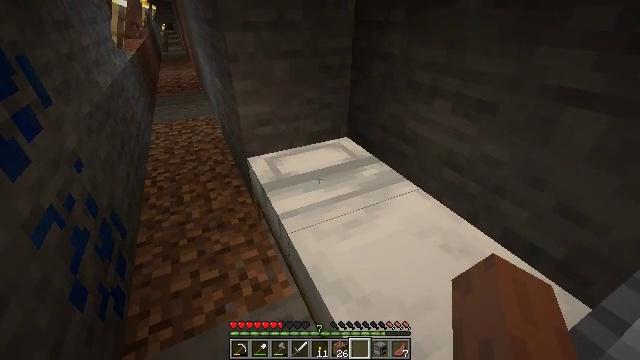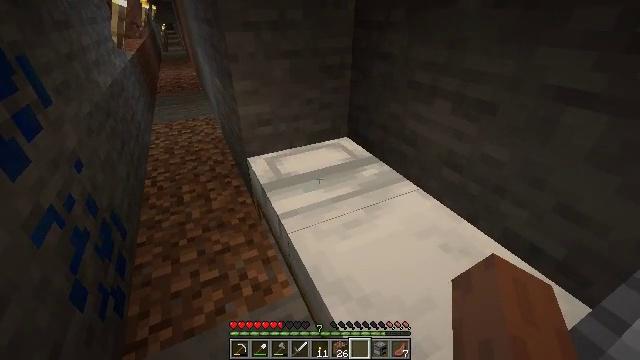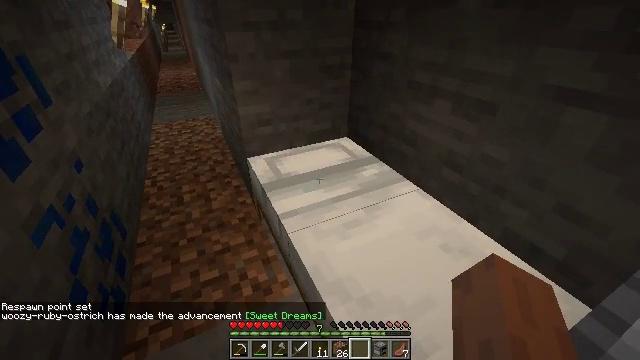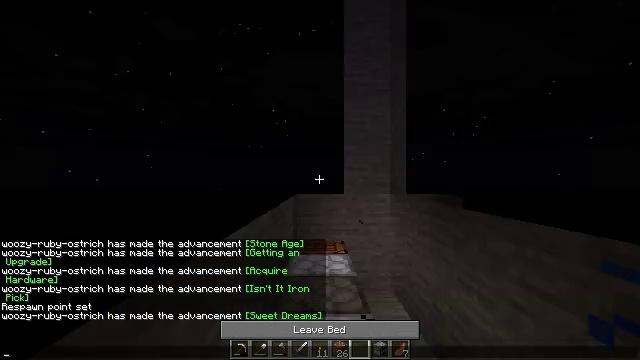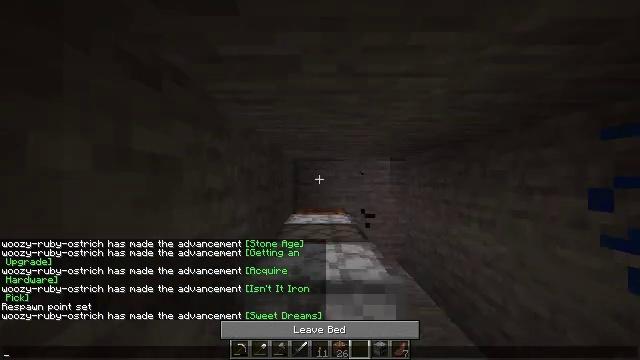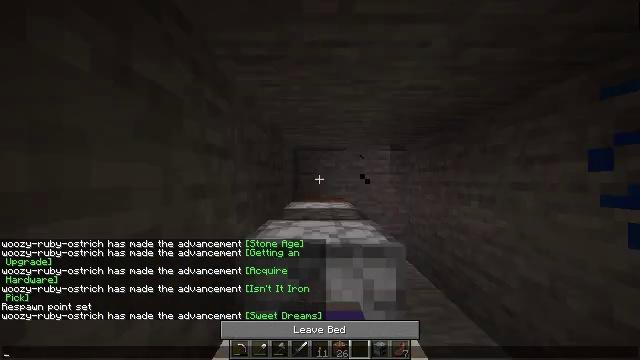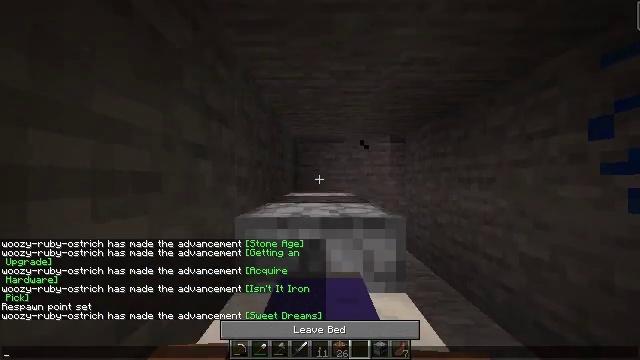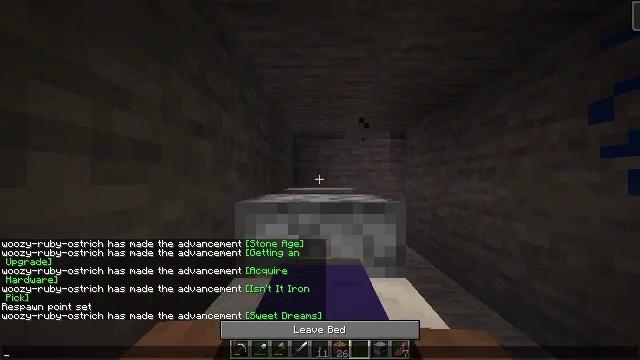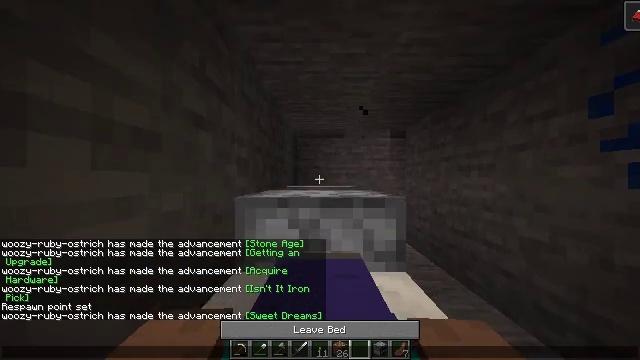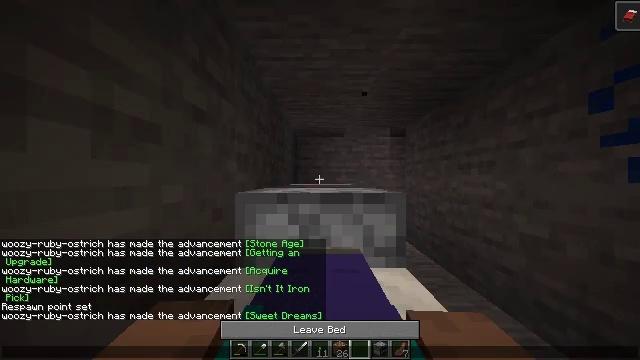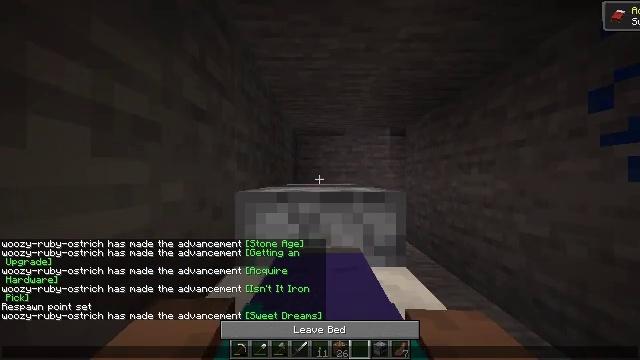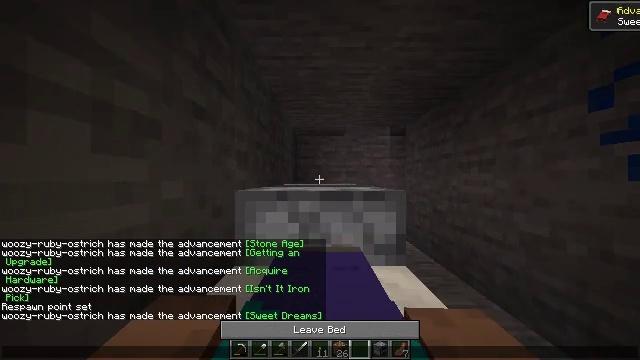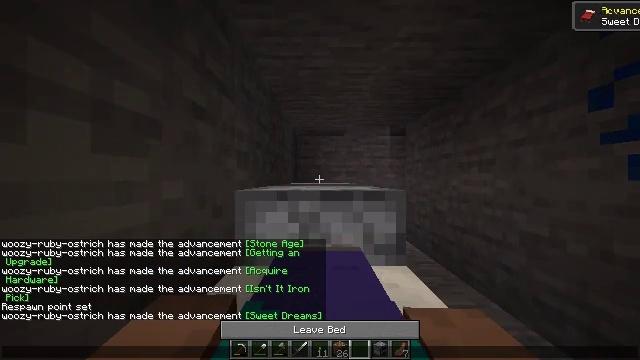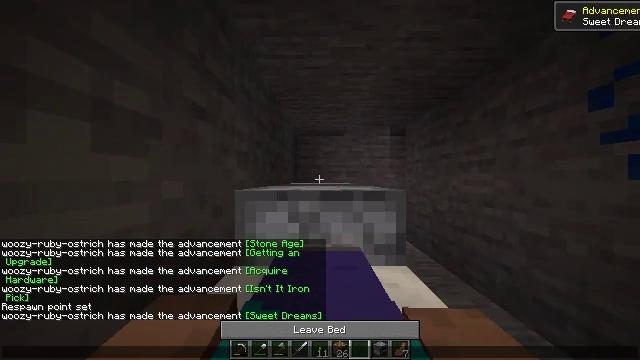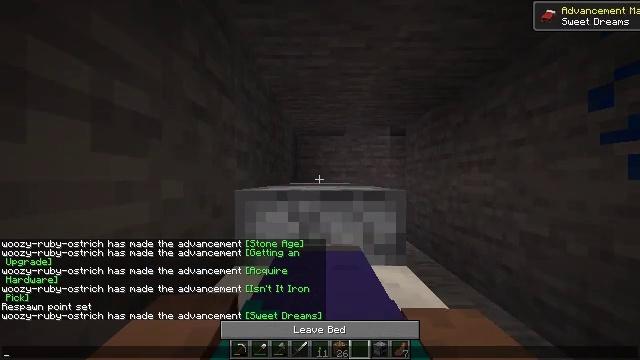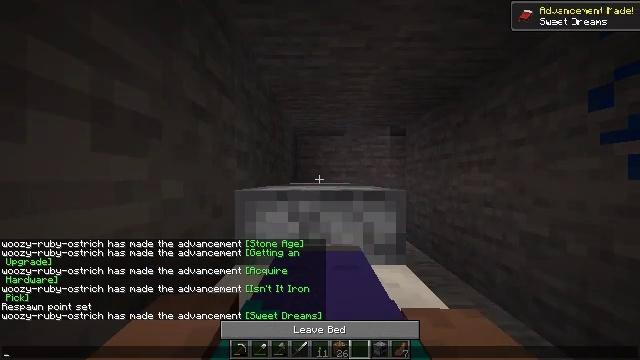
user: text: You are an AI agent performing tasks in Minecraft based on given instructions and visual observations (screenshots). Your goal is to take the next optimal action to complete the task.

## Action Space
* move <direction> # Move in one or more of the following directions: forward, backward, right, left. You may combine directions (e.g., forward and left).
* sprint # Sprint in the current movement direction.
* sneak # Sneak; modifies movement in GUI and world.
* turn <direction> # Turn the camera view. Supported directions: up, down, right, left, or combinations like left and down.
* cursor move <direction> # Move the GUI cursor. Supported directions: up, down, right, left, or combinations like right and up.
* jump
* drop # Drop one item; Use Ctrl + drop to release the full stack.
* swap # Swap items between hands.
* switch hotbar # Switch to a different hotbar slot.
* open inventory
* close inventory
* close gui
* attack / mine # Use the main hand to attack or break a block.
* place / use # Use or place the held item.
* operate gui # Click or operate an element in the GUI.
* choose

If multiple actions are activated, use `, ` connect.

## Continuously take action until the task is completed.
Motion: motion action
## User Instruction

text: Drop a pumpkin.
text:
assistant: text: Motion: no_op
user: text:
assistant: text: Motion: no_op
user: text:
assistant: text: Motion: no_op
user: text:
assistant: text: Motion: open gui
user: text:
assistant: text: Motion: no_op
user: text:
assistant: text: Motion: no_op
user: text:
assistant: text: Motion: no_op
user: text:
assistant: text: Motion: no_op
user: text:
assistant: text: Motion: no_op
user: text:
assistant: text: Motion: no_op
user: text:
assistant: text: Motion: no_op
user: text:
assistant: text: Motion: no_op
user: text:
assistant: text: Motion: no_op
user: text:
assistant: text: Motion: no_op
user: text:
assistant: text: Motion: no_op
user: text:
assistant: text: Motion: no_op
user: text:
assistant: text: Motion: no_op
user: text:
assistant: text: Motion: no_op
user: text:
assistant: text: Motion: no_op
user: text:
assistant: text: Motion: no_op
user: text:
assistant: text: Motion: no_op
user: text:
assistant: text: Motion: no_op
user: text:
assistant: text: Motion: no_op
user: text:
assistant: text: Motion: no_op
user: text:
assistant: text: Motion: no_op
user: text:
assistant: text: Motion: no_op
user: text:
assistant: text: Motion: no_op
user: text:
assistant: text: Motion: no_op
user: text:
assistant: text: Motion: no_op
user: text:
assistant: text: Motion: no_op